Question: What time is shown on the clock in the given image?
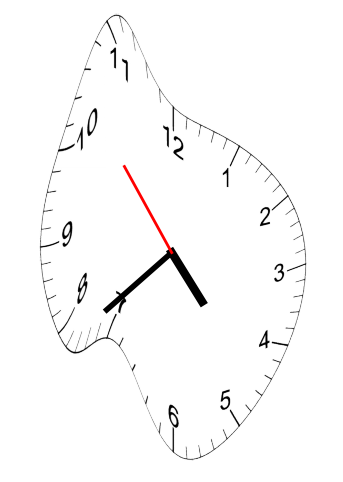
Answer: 04:37:53